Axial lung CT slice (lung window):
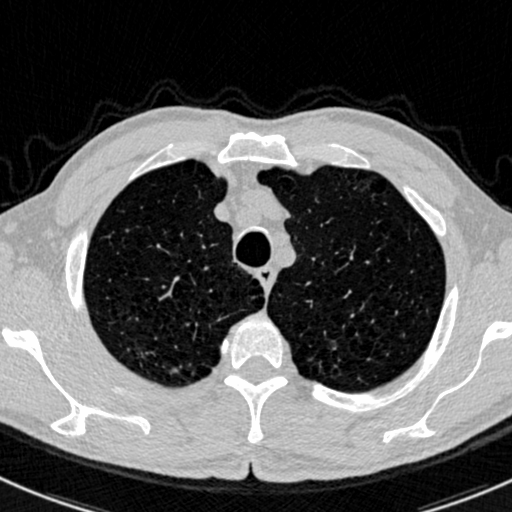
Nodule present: no